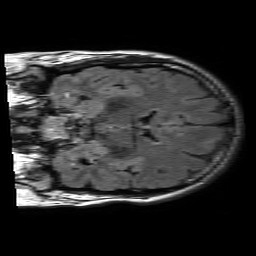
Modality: FLAIR
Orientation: coronal
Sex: male
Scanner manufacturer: philips
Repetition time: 11 s
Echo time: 0.125 s